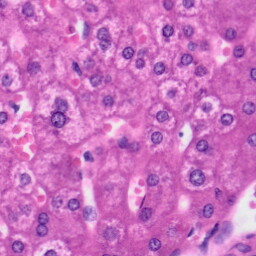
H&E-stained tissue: Liver